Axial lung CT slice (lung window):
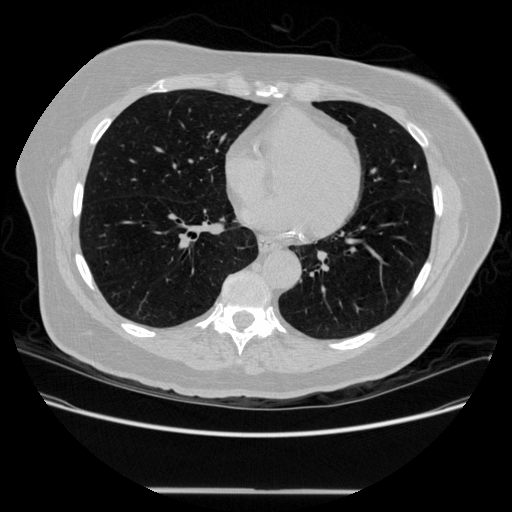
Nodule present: yes
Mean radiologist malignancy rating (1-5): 1.5